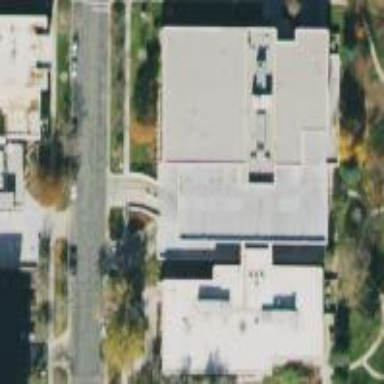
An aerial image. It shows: Hospital building.